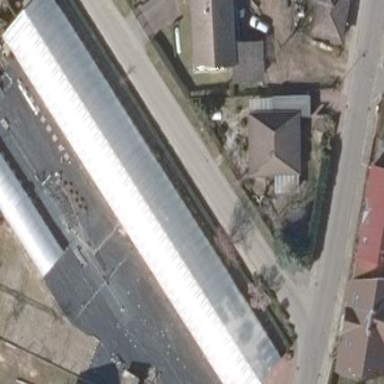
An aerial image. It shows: Greenhouse.